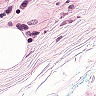
Metastatic tissue present: yes